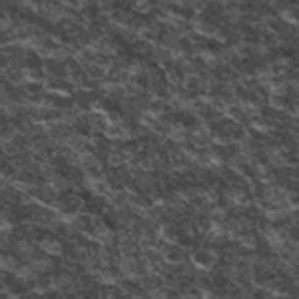
Label: frost